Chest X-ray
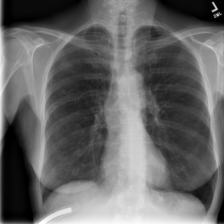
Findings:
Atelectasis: negative
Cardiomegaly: negative
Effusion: negative
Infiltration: negative
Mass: negative
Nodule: negative
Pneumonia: negative
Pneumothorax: negative
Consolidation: negative
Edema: negative
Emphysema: negative
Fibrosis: negative
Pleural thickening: negative
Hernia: negative